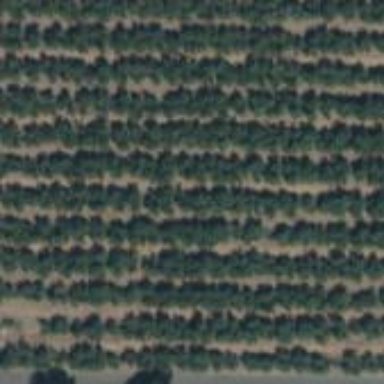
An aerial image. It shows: Orchard.